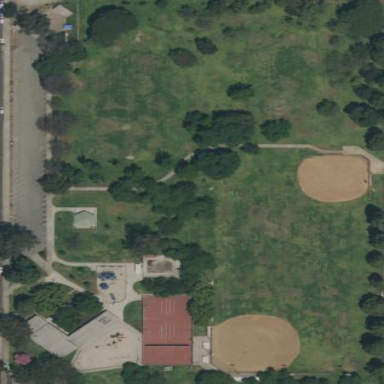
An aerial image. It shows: Park.